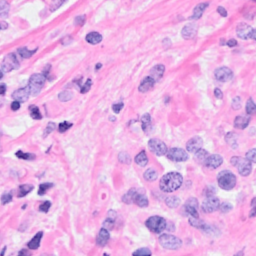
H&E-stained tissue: Breast